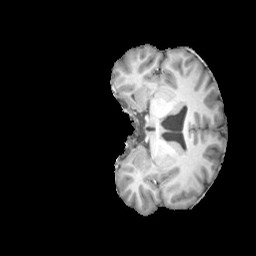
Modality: T1w
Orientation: coronal
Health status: ill
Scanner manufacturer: siemens
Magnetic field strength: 3 T
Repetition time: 2 s
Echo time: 0.00303 s